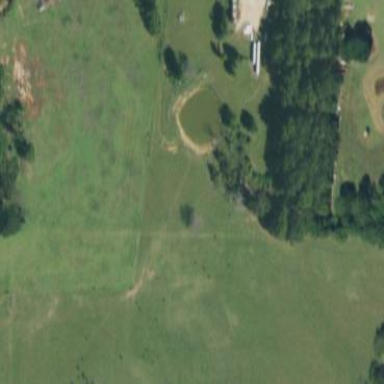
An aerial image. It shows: Pasture area used as meadow.